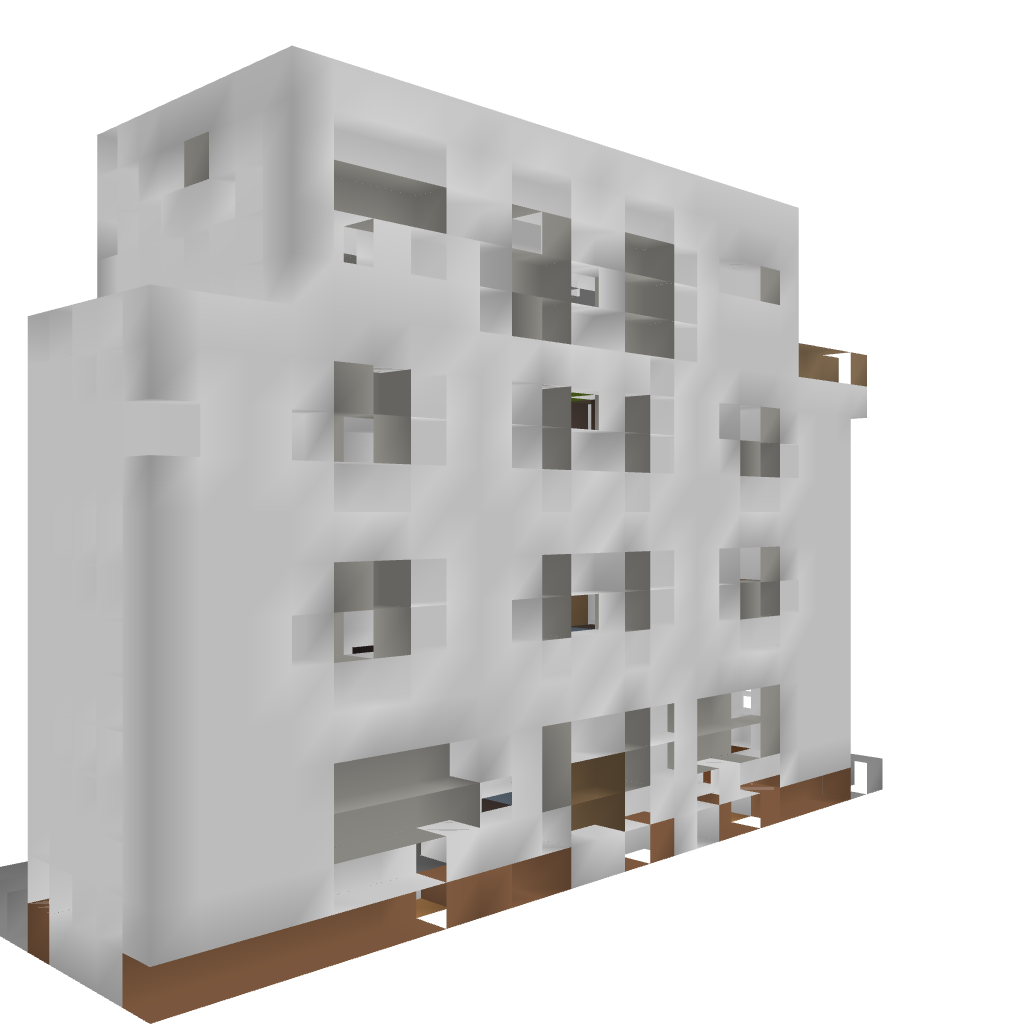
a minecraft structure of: Apartment